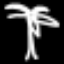
Label: palm tree